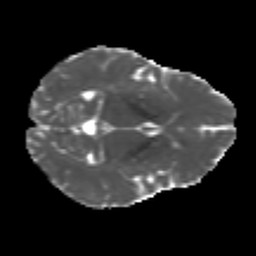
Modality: MD
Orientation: axial
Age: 30
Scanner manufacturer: siemens
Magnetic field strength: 3 T
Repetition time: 4.52 s
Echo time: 0.084 s